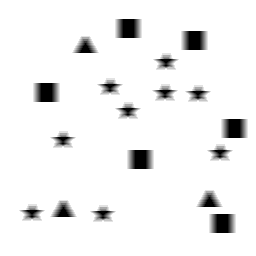
Squares: 6
Triangles: 3
Stars: 9
Total shapes: 18